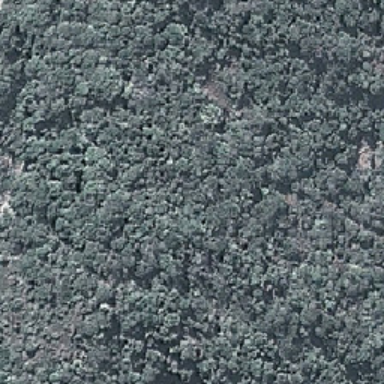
The ground is a forest .